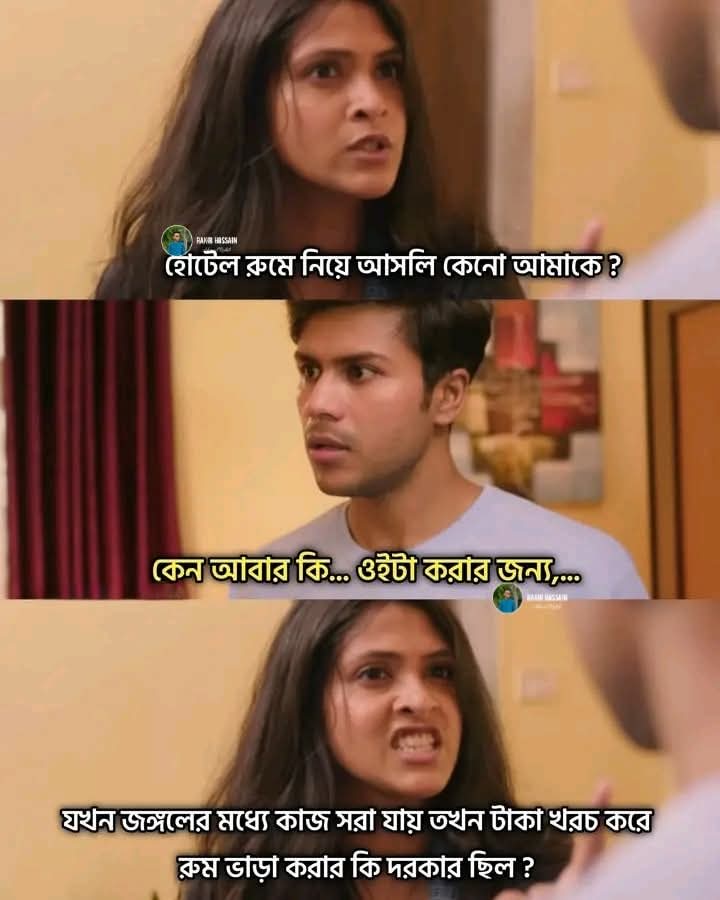
Text: হোটেল রুমে নিয়ে আসলি কেনো আমাকে?
কেন আবার কি... ওইটা করার জন্য,...
যখন জঙ্গলের মধ্যে কাজ সরা যায় তখন টাকা খরচ করে রুম ভাড়া করার কি দরকার ছিল?
Label: Non Hate